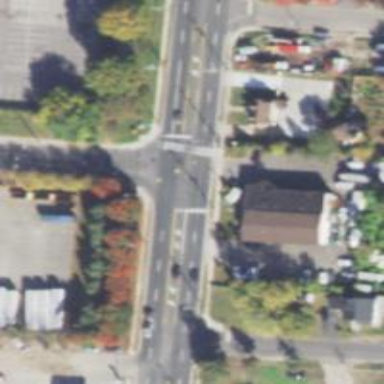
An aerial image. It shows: Unmarked road crossing.